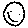
Label: smiley face